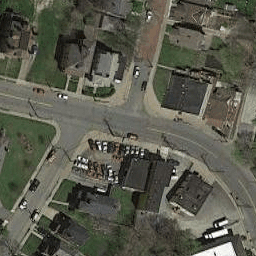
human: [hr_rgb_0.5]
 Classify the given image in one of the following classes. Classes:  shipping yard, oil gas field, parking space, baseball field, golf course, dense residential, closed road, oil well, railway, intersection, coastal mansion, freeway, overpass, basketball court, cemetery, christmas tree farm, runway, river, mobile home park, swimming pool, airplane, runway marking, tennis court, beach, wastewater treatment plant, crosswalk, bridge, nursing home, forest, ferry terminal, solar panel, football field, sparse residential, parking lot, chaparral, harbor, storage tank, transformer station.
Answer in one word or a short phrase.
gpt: intersection